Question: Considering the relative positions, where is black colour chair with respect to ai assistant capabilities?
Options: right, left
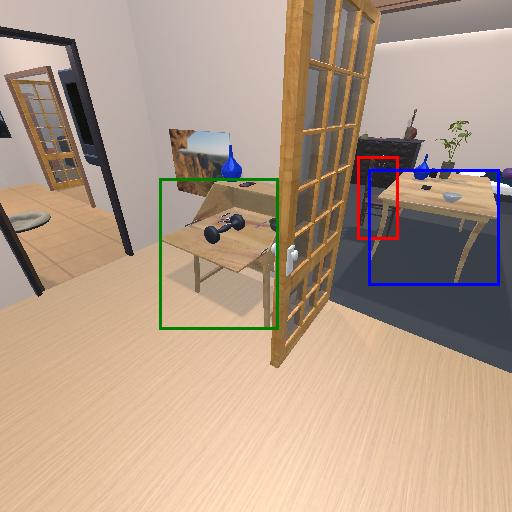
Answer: right